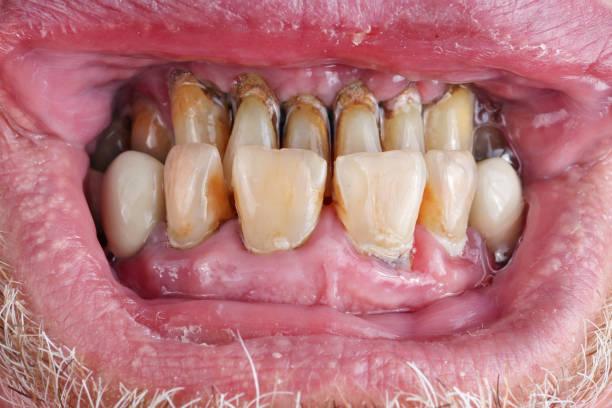
Condition: Gingivitis